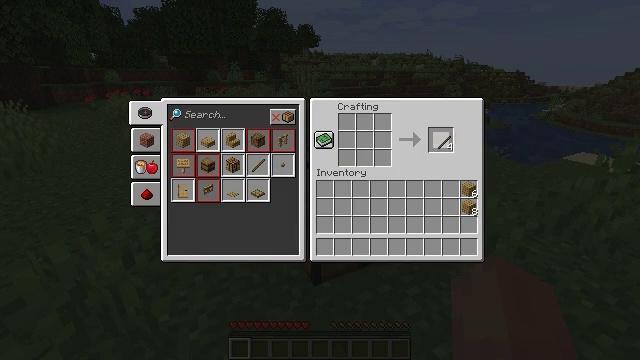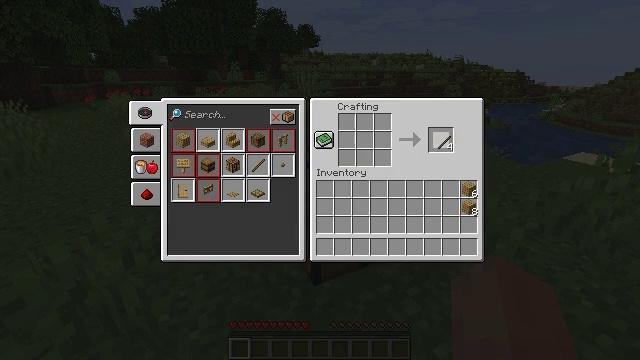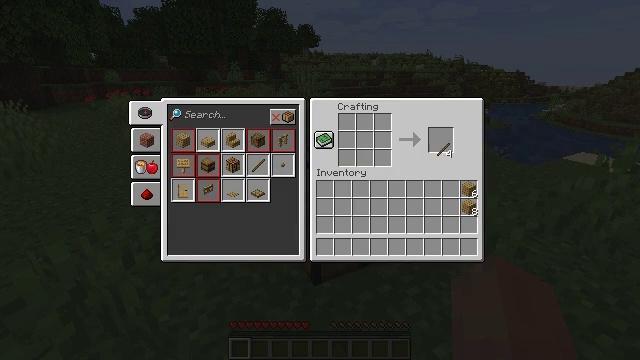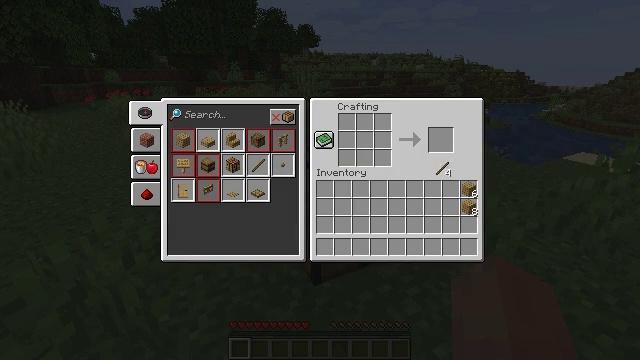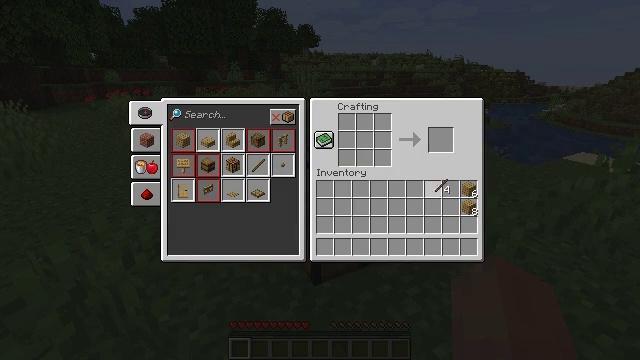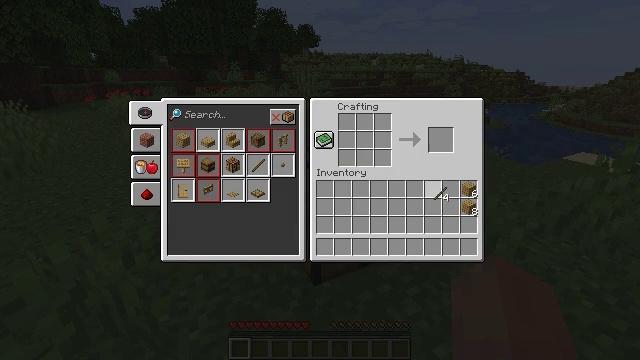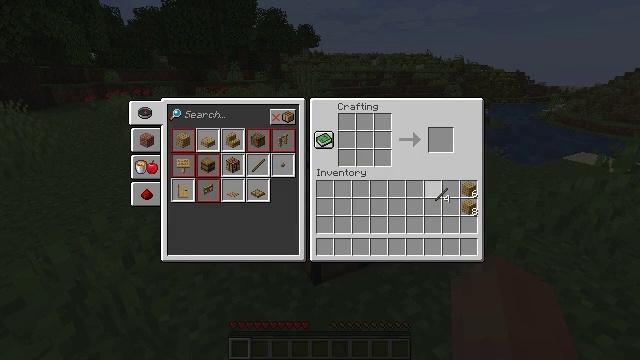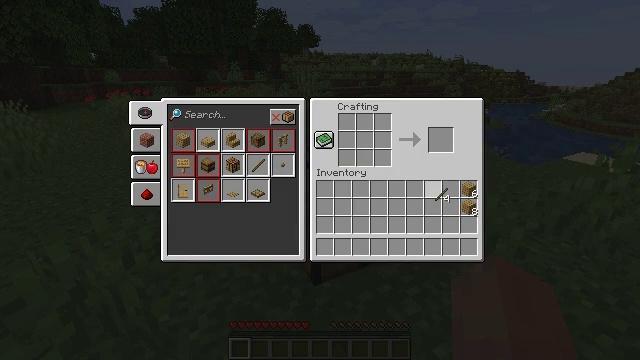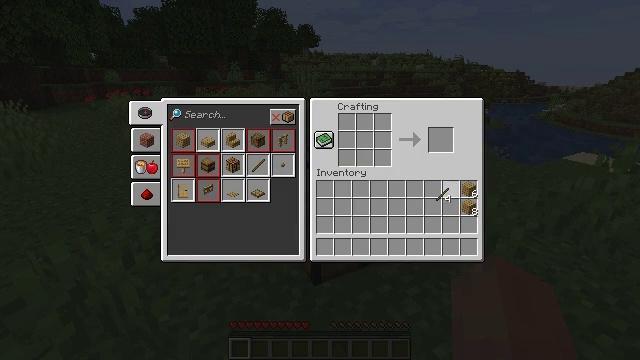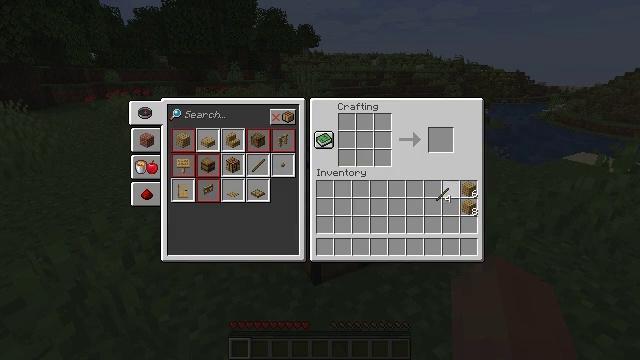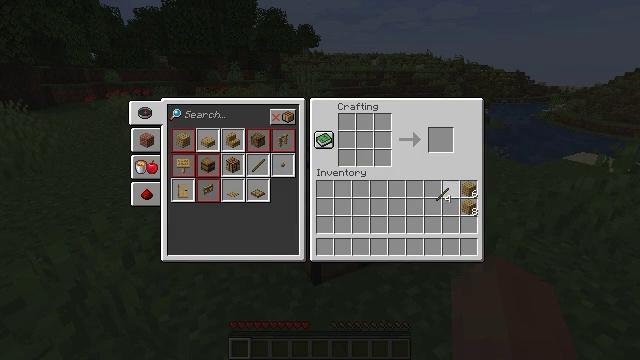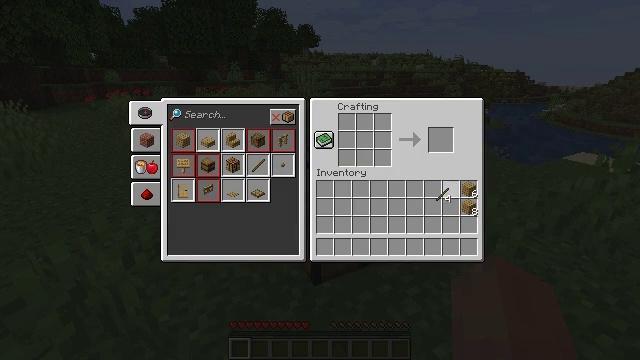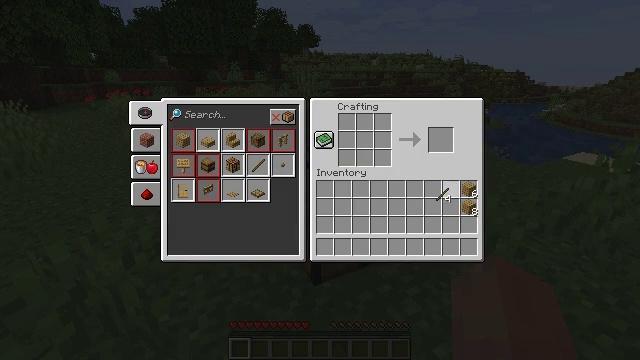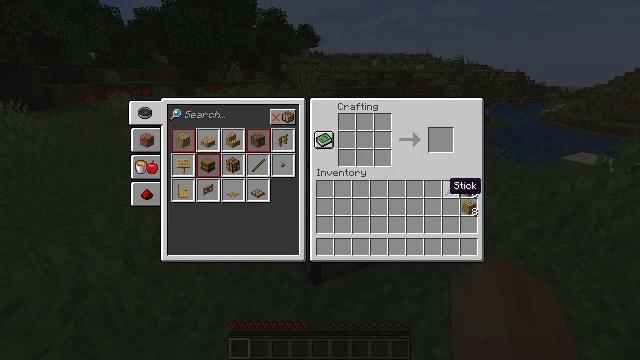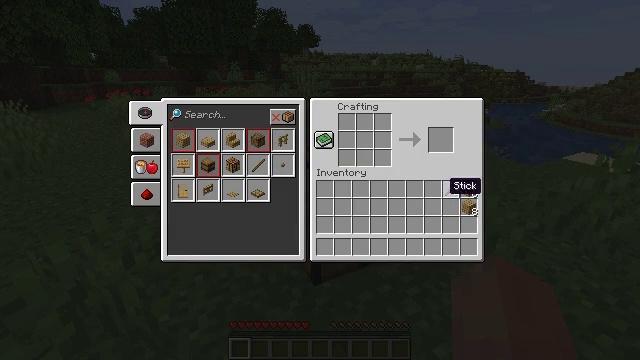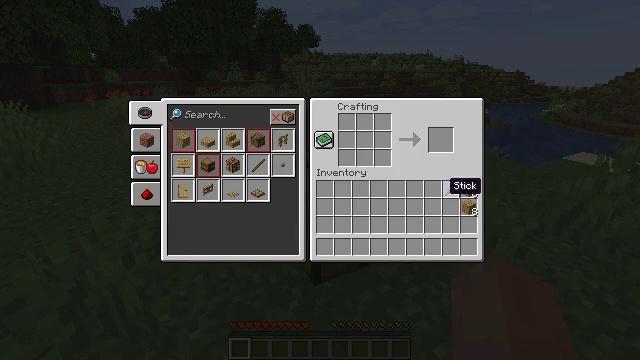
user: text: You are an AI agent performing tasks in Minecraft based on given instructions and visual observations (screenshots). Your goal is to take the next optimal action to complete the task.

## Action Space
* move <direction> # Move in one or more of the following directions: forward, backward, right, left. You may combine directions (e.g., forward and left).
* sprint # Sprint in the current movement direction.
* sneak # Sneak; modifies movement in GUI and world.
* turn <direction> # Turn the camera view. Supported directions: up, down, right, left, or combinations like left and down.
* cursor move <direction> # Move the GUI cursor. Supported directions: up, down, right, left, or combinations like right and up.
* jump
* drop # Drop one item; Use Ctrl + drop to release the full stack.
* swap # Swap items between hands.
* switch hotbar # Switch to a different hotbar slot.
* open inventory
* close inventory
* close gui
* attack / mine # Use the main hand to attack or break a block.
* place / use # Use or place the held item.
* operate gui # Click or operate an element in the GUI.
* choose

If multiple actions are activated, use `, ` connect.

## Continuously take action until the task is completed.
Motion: motion action
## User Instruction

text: Open the inventory and craft sticks.
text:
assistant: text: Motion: attack / mine
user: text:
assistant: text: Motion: no_op
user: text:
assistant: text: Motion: turn down
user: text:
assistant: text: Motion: turn down
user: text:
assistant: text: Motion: no_op
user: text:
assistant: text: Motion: no_op
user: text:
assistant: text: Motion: no_op
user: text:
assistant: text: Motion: no_op
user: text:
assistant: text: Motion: no_op
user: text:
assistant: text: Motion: attack / mine
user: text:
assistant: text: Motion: attack / mine
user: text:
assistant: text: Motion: attack / mine
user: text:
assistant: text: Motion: no_op
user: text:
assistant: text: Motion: no_op
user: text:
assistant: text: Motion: no_op
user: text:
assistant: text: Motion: no_op
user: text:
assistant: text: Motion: turn left
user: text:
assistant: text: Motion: turn left and up
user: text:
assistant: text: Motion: turn left and up
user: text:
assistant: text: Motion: turn right
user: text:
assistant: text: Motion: turn left
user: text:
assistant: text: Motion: no_op
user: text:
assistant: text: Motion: no_op
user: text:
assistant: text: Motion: no_op
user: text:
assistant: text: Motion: no_op
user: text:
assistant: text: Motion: no_op
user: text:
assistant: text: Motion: no_op
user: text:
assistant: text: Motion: turn left
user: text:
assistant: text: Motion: no_op
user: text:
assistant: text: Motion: no_op